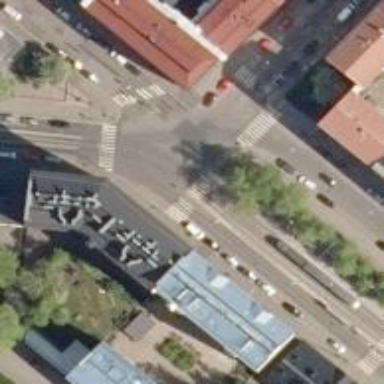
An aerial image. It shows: Tertiary road with asphalt surface and embedded tram rails.